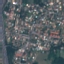
Land use / land cover: Residential